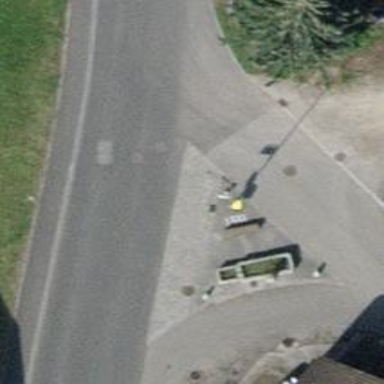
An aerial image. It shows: Post box.